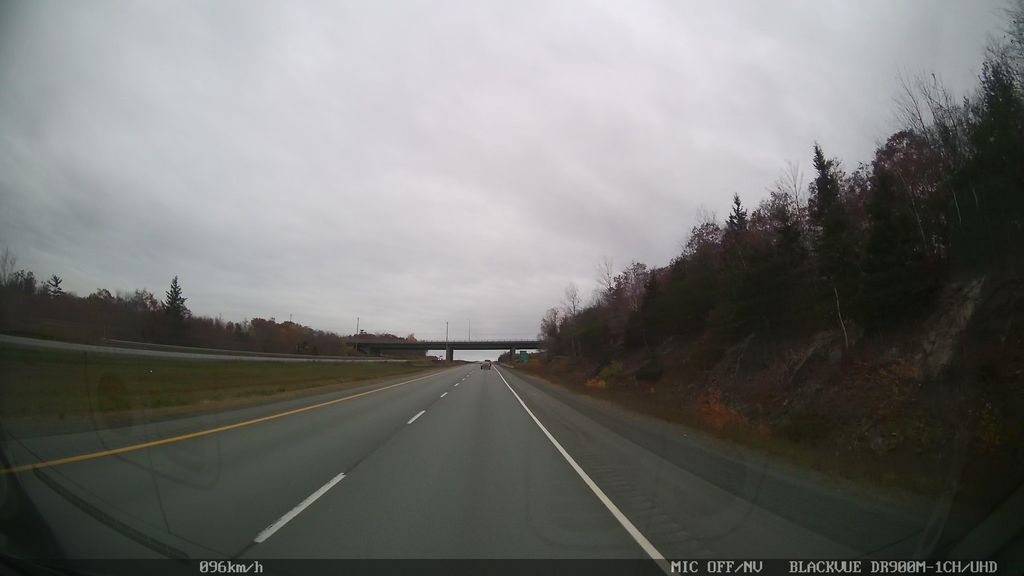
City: halifax